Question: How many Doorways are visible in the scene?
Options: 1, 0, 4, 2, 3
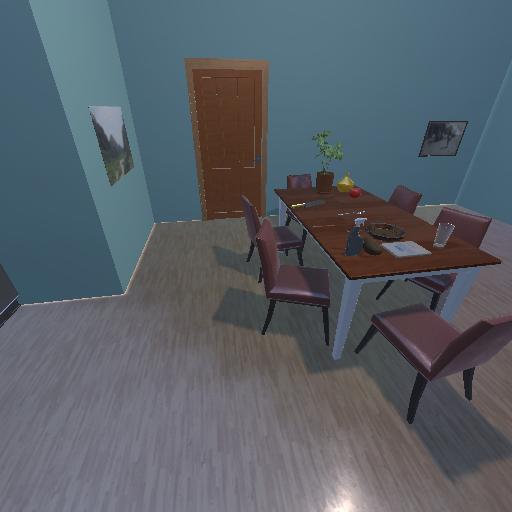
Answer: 1